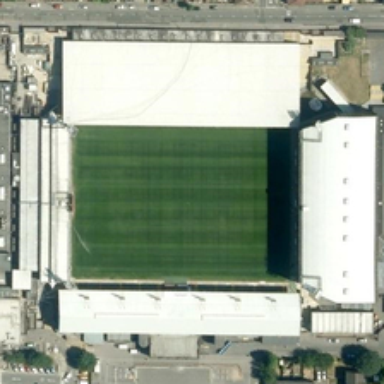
Some buildings and a parking lot are near a large stadium .